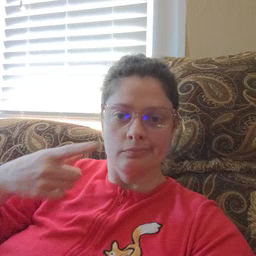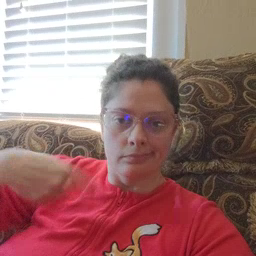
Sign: weus